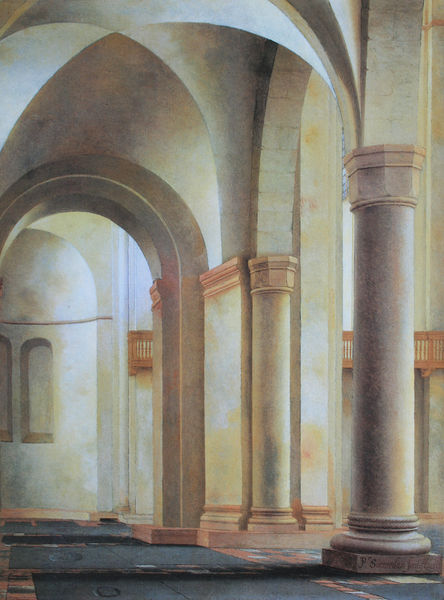
Titel: Nördliches Seitenschiff der Mariakerk in Utrecht
Künstler: Pieter Jansz. Saenredam
Standort: Los Angeles
Institution: Mr. and Mrs. Edward William Carter
Schlagwörter: arch, arches, architecture, balcony, blue, church, columns, palace, red, white, window, black, dark, gray, interior, painting, room, windows, yellow, brown, floor, railing, wood, stone, building, house, orange, light, shadow, plaster, bright, marble, archway, niches, walls, ceiling, detail, gothic, gewölbe, hallway, points, säulen, kirche, tile, architektur, indoor, stucco, inside, curch, vaulted, e, halle, pillars, dim, smooth, carpets, cravings, kotinthisch